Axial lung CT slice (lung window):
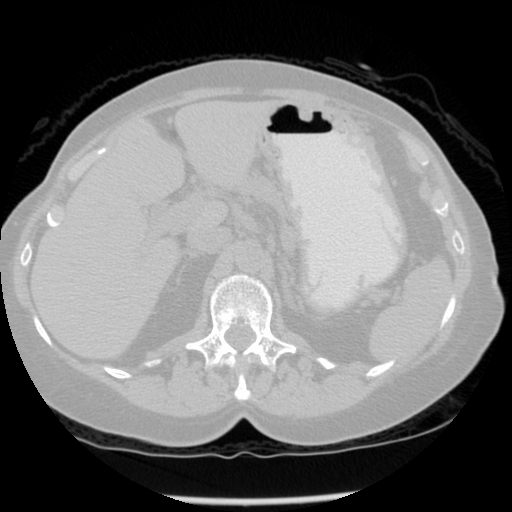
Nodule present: no